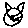
Label: cat